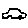
Label: car